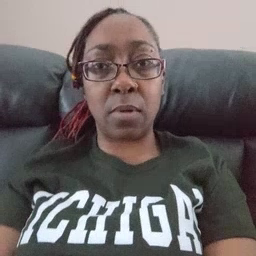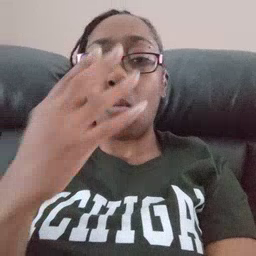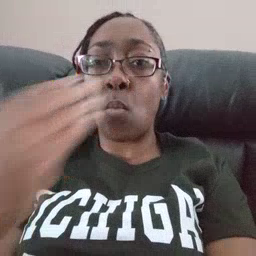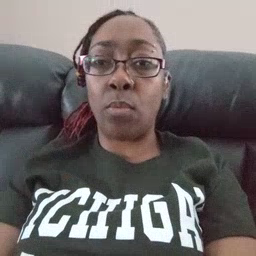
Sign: wolf